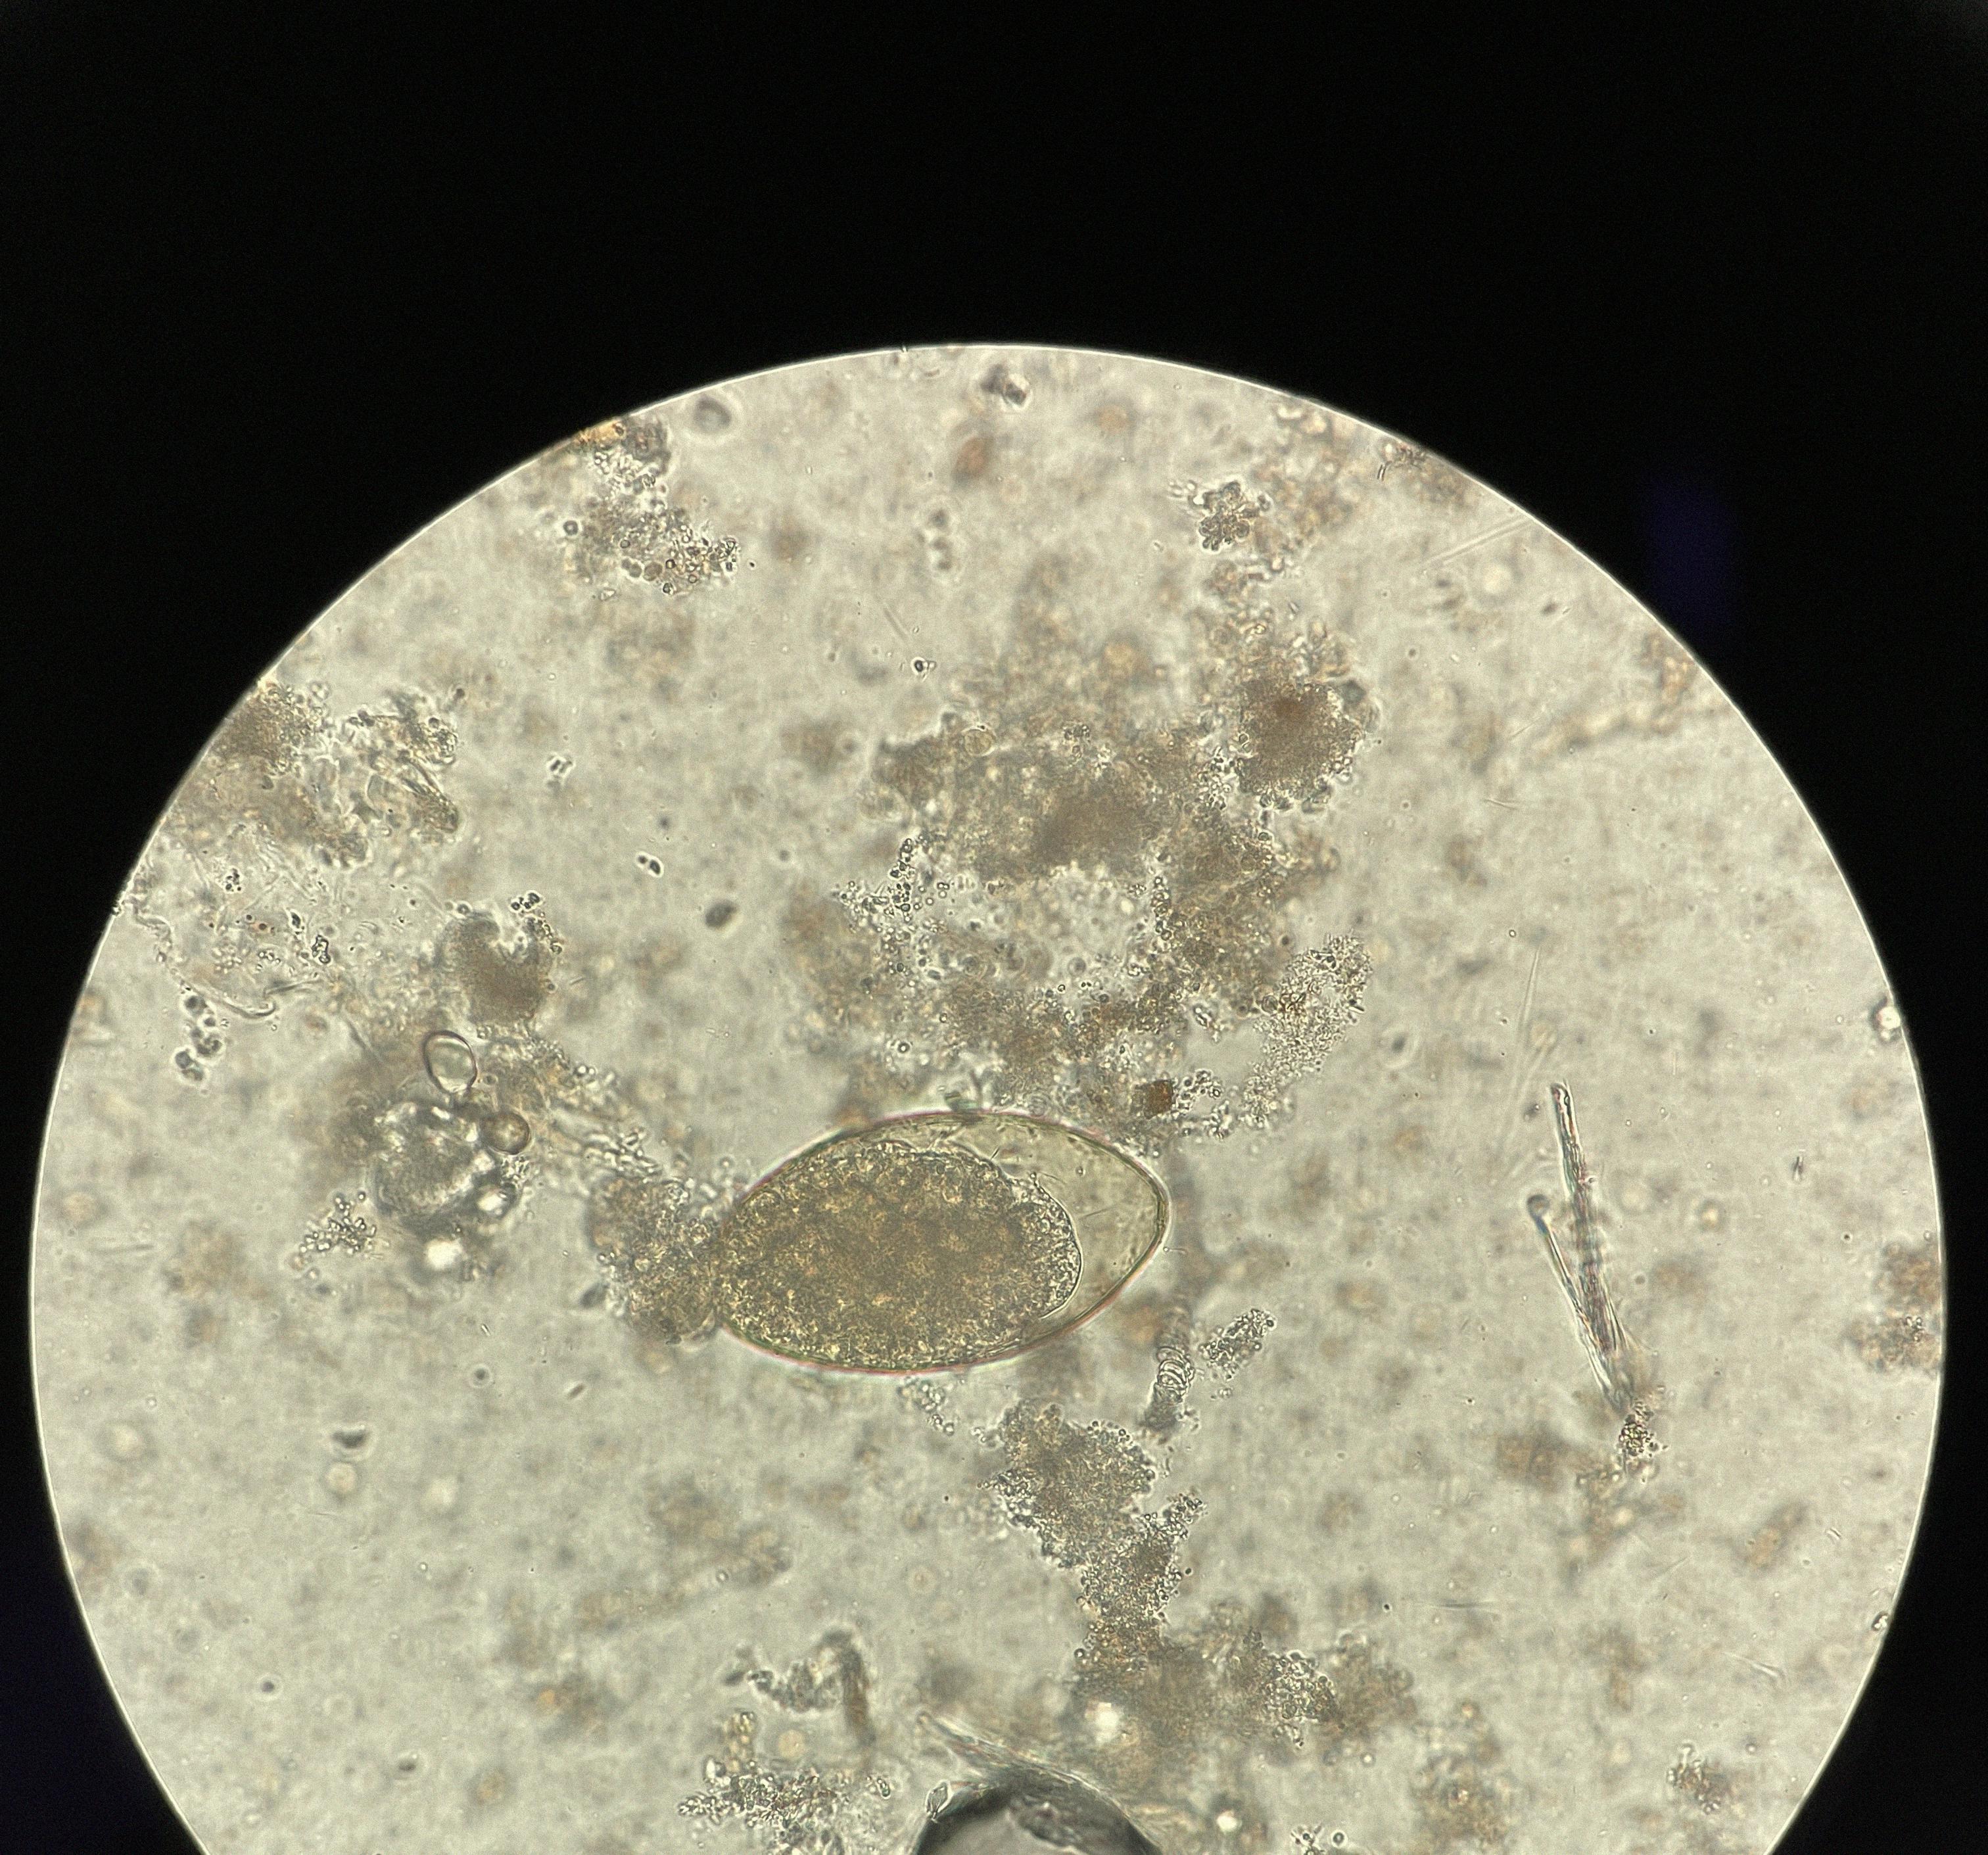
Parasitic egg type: Fasciolopsis buski